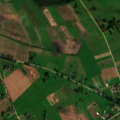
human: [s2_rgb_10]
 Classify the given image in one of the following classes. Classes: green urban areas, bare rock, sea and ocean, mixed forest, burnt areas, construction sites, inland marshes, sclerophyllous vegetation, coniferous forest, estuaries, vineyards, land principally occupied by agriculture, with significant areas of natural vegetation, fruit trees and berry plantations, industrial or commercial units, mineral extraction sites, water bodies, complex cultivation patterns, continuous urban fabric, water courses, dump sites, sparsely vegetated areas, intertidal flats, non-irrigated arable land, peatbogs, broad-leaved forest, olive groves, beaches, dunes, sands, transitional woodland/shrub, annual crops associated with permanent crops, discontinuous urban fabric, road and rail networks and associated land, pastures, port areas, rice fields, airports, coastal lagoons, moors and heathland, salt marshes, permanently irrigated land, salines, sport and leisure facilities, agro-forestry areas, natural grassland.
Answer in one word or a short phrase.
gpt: discontinuous urban fabric, pastures, complex cultivation patterns, mixed forest